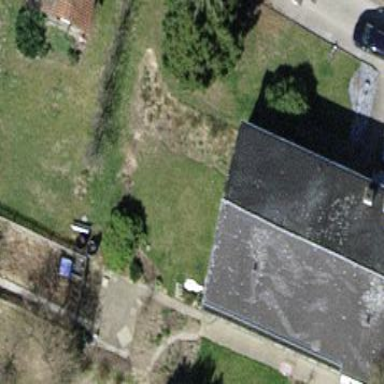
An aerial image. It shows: Gabled roof farm building.